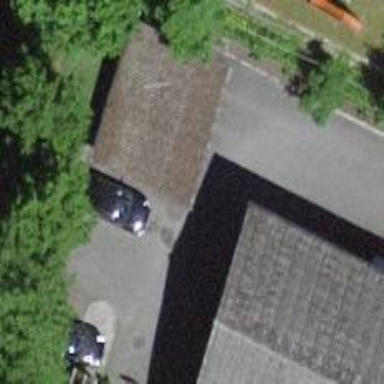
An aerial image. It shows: View of roof of building.